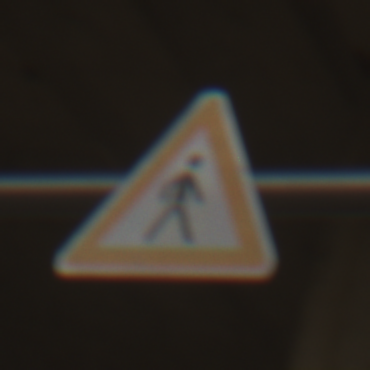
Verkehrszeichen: FussgaengerLinks
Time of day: SunriseSunset
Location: Roofed (Suburban)
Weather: Clear
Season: NotSpecified
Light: Natural